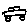
Label: car